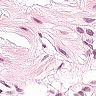
Metastatic tissue present: no